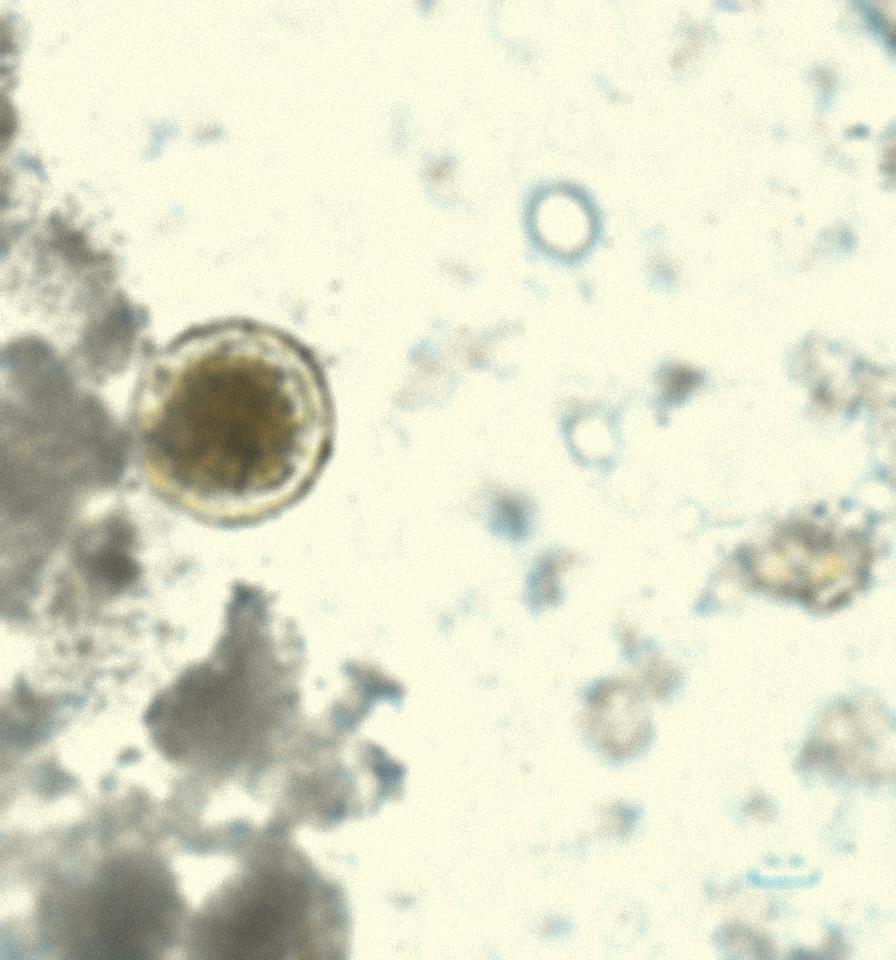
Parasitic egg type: Ascaris lumbricoides